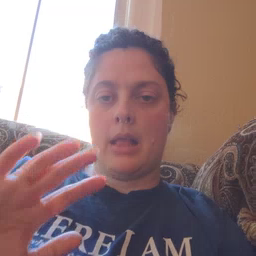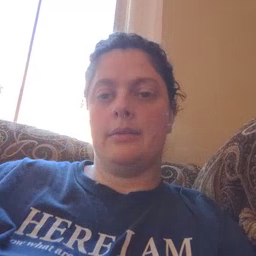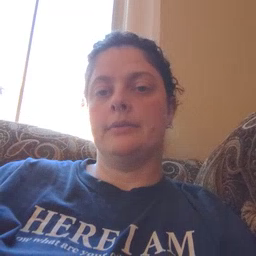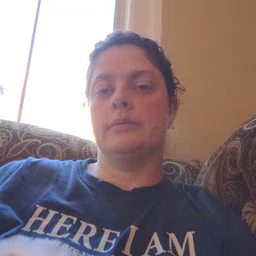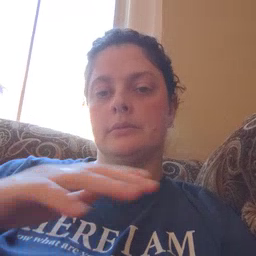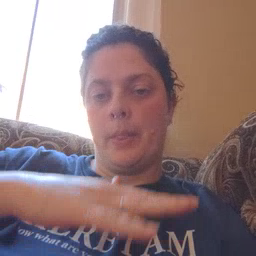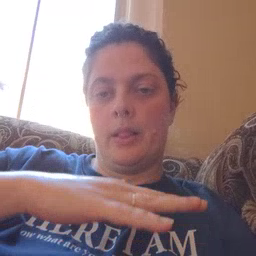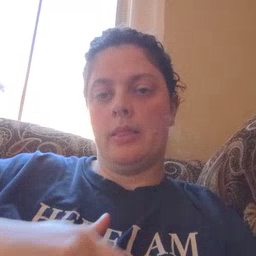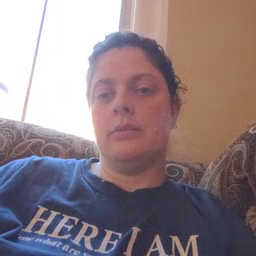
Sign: table